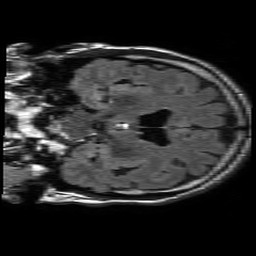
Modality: FLAIR
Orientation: coronal
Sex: male
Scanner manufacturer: philips
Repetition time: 11 s
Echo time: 0.125 s